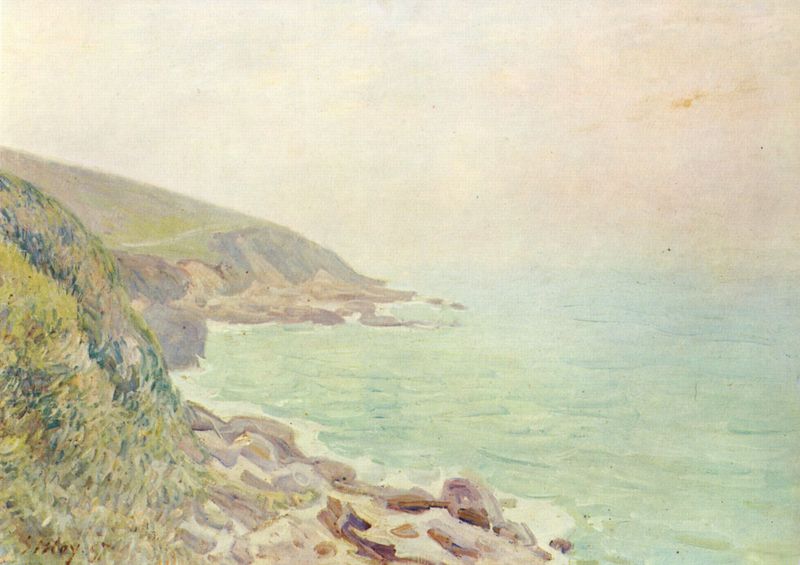
Titel: Waliser Küste im Nebel
Künstler: Alfred Sisley
Standort: Rouen
Institution: Musée des Beaux-Arts
Schlagwörter: berg, blau, felsen, gemälde, himmel, meer, wasser, weiß, wolken, aquarell, grün, impressionismus, landschaft, ocker, sand, see, ufer, braun, frankreich, grau, hell, licht, orange, pastell, strasse, türkis, gras, rasen, weg, wiese, malerei, blass, stein, steine, signatur, öl, feld, gräser, horizont, hügel, morgen, natur, gewässer, sonne, sträucher, england, rosa, anhöhe, hellblau, gischt, küste, seicht, sommer, strand, wellen, pointilismus, abhang, berge, fels, hang, klippen, steilhang, dunst, lila, nebel, tag, violett, böschung, brandung, küstenlandschaft, seestück, wogen, duktus, monet, bucht, impression, klippe, steilküste, grünblau, regen, helligkeit, diesig, riff, gestade, wasseroberfläche, abgrund, traum, gefälle, landzunge, rau, verschwommen, blaugrün, sisley, frühjahr, marine, seelandschaft, grell, bewuchs, pointilistisch, pastellig, steilufer, uferweg, irland, côte opale, fast pointilistisch, steohang, 57, innland, poinilistisch